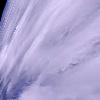
Label: cloud